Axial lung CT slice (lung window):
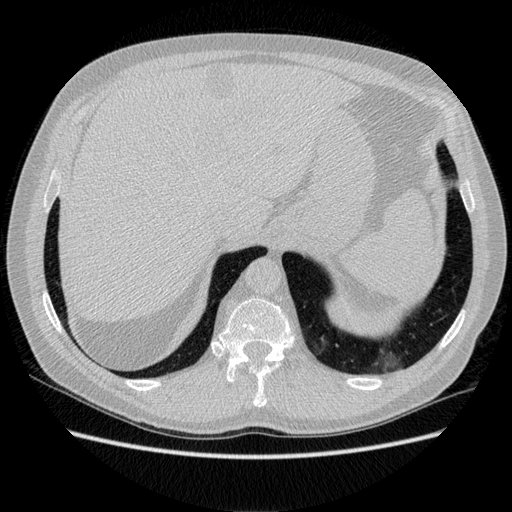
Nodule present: no